Question: I am writing a php script to extract some data from a MYSQL db, then I want to take that data and store it into a two dimensional array. Thinking of it normally, if I use code like this
'''
$test = array();
$test[0]=array();
$test[0]['hello']='hello';
$test[1]=array();
$test[1]['hello']='hello';
$test[2]=array();
$test[2]['hello']='hello';
print_r($test);
'''
the output will be:
'''
Array ( [0] => Array ( [hello] => hello ) [1] => Array ( [hello] => hello ) [2] =>
Array ( [hello] => hello ) )
'''
which is how I want my output to be
so this is what I do in my script
So basically in my database I have table with standings for a women's league and the columns are
'''
team_name, played, won, drawn, lost, for, against, points
'''
All the connections have been taken care of successfully, below is my query
'''
$get_ladies_query = "SELECT
'team_name', 'played', 'won', 'drawn', 'lost', 'for', 'against', 'points'
FROM 'standings_ladies' order by pos";
'''
An important point to not before I show the next code is that, there are 2 other standings tables, men_senior and men_intermediate with the same structure but obviously only the data changes, below are the two queries just incase
'''
$get_mens_inter_query = "SELECT
'team_name', 'played', 'won', 'drawn', 'lost', 'for', 'against', 'points'
FROM 'standings_men_inter' order by pos";
$get_mens_senior_query = "SELECT
'team_name', 'played', 'won', 'drawn', 'lost', 'for', 'against', 'points'
FROM 'standings_men_senior' order by pos";
'''
Now I create 3 arrays which I want to hold standings seperately for the ladies, mens senior, mens intermediate
'''
$standings_ladies = array();
$standings_men_inter = array();
$standings_men_senior = array();
'''
The data I want displayed in the array is like so
'''
array(0=>array(team_name,wins,drawn,lost,for,against,points)
1=>array(team_name,wins,drawn,lost,for,against,points)) and so on
'''
Now since I wanted to create the multidimensional arrays of standings for all 3 categories, I could have run the queries in 3 separate while loops altough I thought, I could accomplish the same result in 1 and i felt it would help improve performance. If its better to use 3 while loops, please let me know, what I tried is below.
'''
//I run the 3 queries and store them in the given variables
$result_mens_senior = mysqli_query($link,$get_mens_senior_query);
$result_mens_inter = mysqli_query($link,$get_mens_inter_query);
$result_ladies= mysqli_query($link, $get_ladies_query);
//I want to create 1 while loop so based of the results returned from the 3
//queries so based on the results returned from the 3 queries,
//I get the max number of times I want the query to run
$ladies_boundary = mysqli_num_rows($result_ladies);
$mens_senior_boundary = mysqli_num_rows($result_mens_senior);
$mens_inter_boundary = mysqli_num_rows($result_mens_inter);
$max_size = max(array($ladies_boundary,$mens_senior_boundary,$mens_inter_boundary));
//set an index to start from 0
$index = 0;
//I will only show the example for 1 of the arrays but you get an idea
that this issue will occur for all
while ($index < $max_size)
{
//first, everytime the loop is entered, we need the next row to be fetched
$standings_men_inter_table = mysqli_fetch_assoc($result_mens_inter);
$standings_ladies_table = mysqli_fetch_assoc($result_ladies);
//there is a high chance that the other two tables return a different row size
//so its best to check that we do not go beyond
if($index < $mens_senior_boundary)
{
//we fetch the rows every time we enter the block
$standings_men_senior_table = mysqli_fetch_assoc($result_mens_senior);
//then, this is how I attempt at creating the 2 dimensional array
array_push($standings_men_senior, array(
$standings_men_senior_table['team_name'],
$standings_men_senior_table['played'],
$standings_men_senior_table['won'],
$standings_men_senior_table['drawn'],
$standings_men_senior_table['lost'],
$standings_men_senior_table['for'],
$standings_men_senior_table['against'],
$standings_men_senior_table['points']));
}
//incrementing index each time the loop runs
$index++;
}
'''
Then finally, I just want to print what I think is the array but get this, attached image, hope you can see it clearly

Just to investigate even further, every time, the 'if' block is entered, I just commented everything out and just put this to see what was being returned
'''
if($index < $mens_senior_boundary)
{
print_r(mysqli_fetch_assoc($result_mens_senior));
}
'''
The output I got was almost 90% what I need
'''
Array
([team_name] => Morley Gaels [played] => 8 [won] => 6 [drawn] => 2
[lost] => 0 [for] => 110 [against] => 83 [points] => 14 )
Array ( [team_name] => Southern Districts [played] => 8 [won] => 3 [drawn] => 2
[lost] => 3 [for] => 104 [against] => 98 [points] => 8 )
Array ( [team_name] => St Finbarrs [played] => 8 [won] => 3 [drawn] => 2
[lost] => 3 [for] => 107 [against] => 99 [points] => 8 )
Array ( [team_name] => Western Shamrocks [played] => 8 [won] => 3 [drawn] => 0
[lost] => 5 [for] => 96 [against] => 88 [points] => 6 )
Array ( [team_name] => Greenwood [played] => 8 [won] => 1 [drawn] => 1
[lost] => 9 [for] => 82 [against] => 109 [points] => 3 )
'''
What I need is for example:
'''
Array(0=>Array
([team_name] => Morley Gaels [played] => 8 [won] => 6 [drawn] => 2
[lost] => 0 [for] => 110 [against] => 83 [points] => 14 )
1=>Array
([team_name] => Southern Districts [played] => 8 [won] => 3 [drawn] => 2
[lost] => 3 [for] => 104 [against] => 98 [points] => 8 )..... so on);
'''
My questions are
- - -
I appreciate your time, than you for reading it, I tried to be as detailed as I can about what I have tried.
Thank You.
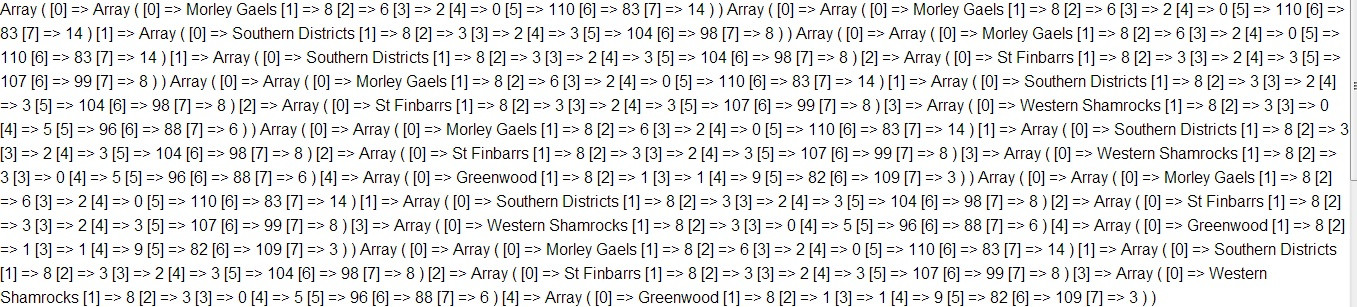
Answer: Try this
After you do this:
'''
$result_mens_senior = mysqli_query($link,$get_mens_senior_query);
$result_mens_inter = mysqli_query($link,$get_mens_inter_query);
$result_ladies= mysqli_query($link, $get_ladies_query);
'''
just do this
'''
while ($standings_men_senior[] = mysqli_fetch_assoc($result_mens_senior)){}
while ($standings_men_inter[] = mysqli_fetch_assoc($result_mens_inter)){}
while ($standings_ladies[] = mysqli_fetch_assoc($result_ladies)){}
'''
Basically all of the posted code should be able to be replaced with:
'''
<?php
$ladies_query = "SELECT 'team_name', 'played', 'won', 'drawn', 'lost', 'for', 'against', 'points'
FROM 'standings_ladies' order by pos";
$inter_query = "SELECT 'team_name', 'played', 'won', 'drawn', 'lost', 'for', 'against', 'points'
FROM 'standings_men_inter' order by pos";
$senior_query = "SELECT 'team_name', 'played', 'won', 'drawn', 'lost', 'for', 'against', 'points'
FROM 'standings_men_senior' order by pos";
$ladies_stmt = mysqli_query($link, $ladies_query) || die ("Couldn't get Ladies"); // reminds me of high school
$inter_stmt = mysqli_query($link, $inter_query) || die ("Couldn't get Inter");
$senior_stmt = mysqli_query($link, $serior_query) || die ("Couldn't get Seniors");
$standings_men_senior = array();
$standings_men_inter = array();
$standings_ladies = array();
while ($row = mysqli_fetch_assoc($senior_stmt)){
$standings_men_senior[] = $row;
}
while ($row = mysqli_fetch_assoc($inter_stmt)){
$standings_men_inter[] = $row;
}
while ($row = mysqli_fetch_assoc($ladies_stmt)){
$standings_ladies[] = $row;
}
'''